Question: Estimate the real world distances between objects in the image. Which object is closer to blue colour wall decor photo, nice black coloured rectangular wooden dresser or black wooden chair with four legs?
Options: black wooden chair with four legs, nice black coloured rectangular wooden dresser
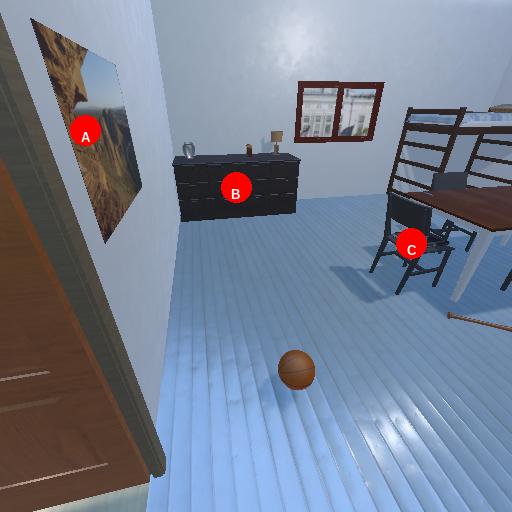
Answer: black wooden chair with four legs